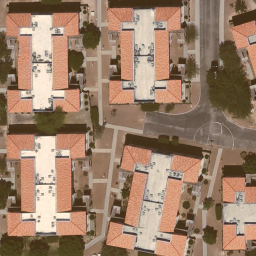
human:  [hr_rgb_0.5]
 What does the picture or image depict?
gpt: dense residential